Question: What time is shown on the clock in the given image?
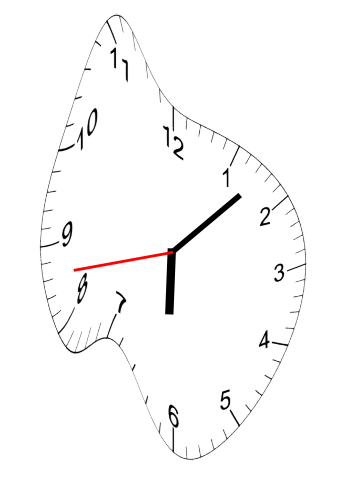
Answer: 06:07:43